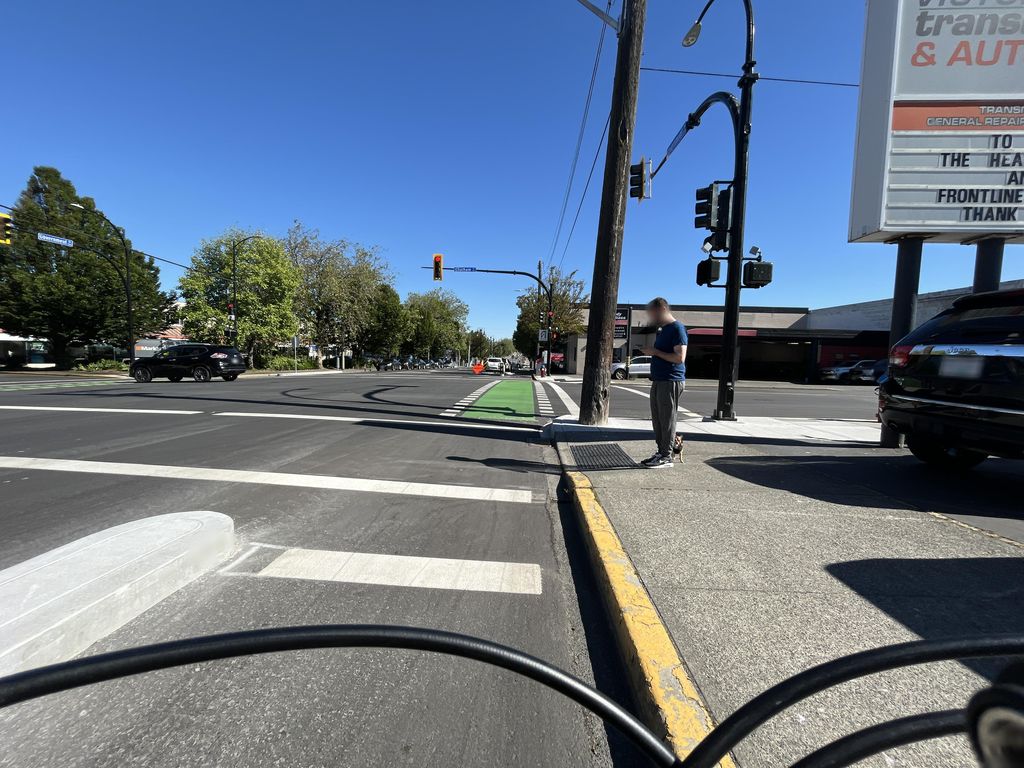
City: victoria